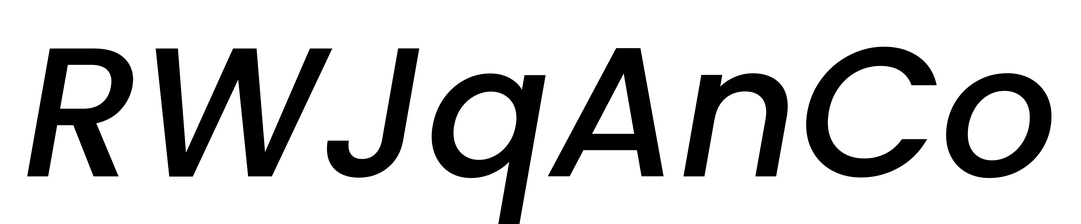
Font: Poppins-MediumItalic